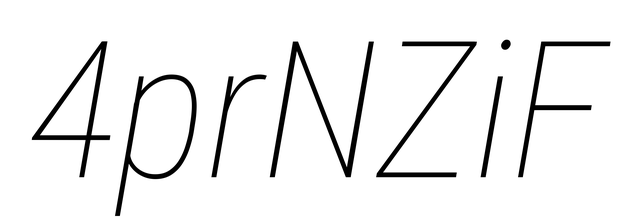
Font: Roboto-Italic_Condensed_Thin_Italic